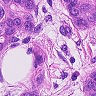
Metastatic tissue present: yes